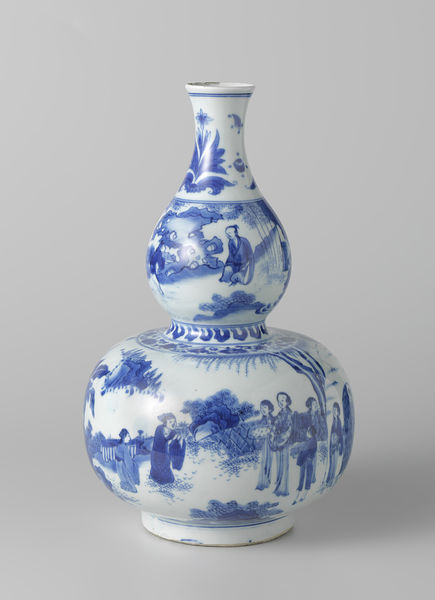
Titel: Kalebasfles
Standort: Amsterdam
Institution: Rijksmuseum
Schlagwörter: blue, men, people, white, women, figures, hair, old, painting, robe, sitting, decorative, flowers, japanese, plant, pot, vase, flower, cloud, tree, nature, water, trees, bushes, plants, bird, birds, couple, glass, photo, urn, detail, monk, bottle, ceramic, vessel, chinese, asian, japan, china, pottery, round, jug, oriental, standing, scenes, big, container, porcelain, bowl, painted, kneel, double, kimono, asia, circular, rounded, offer, rim, decanter, bulbous, indigo, porcelin, handmade, blue and white, knell, asain], narrow mouth